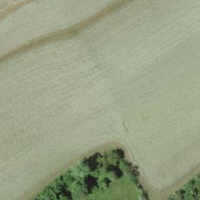
EUNIS habitat code: 52
Species observed at this site:
Oxalis acetosella